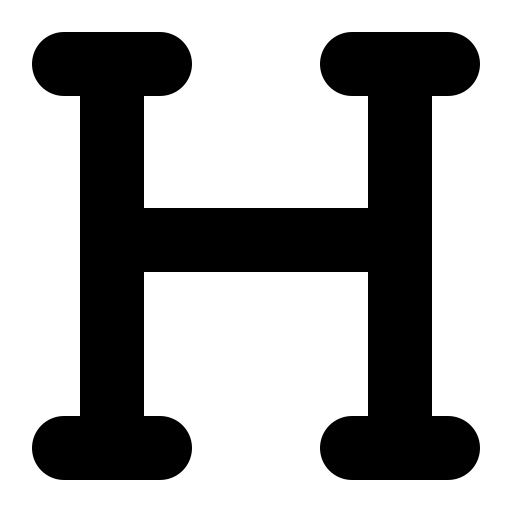
Tags: icon, FontAwesome, fa-icon, solid, heading